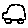
Label: car